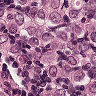
Metastatic tissue present: yes